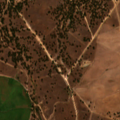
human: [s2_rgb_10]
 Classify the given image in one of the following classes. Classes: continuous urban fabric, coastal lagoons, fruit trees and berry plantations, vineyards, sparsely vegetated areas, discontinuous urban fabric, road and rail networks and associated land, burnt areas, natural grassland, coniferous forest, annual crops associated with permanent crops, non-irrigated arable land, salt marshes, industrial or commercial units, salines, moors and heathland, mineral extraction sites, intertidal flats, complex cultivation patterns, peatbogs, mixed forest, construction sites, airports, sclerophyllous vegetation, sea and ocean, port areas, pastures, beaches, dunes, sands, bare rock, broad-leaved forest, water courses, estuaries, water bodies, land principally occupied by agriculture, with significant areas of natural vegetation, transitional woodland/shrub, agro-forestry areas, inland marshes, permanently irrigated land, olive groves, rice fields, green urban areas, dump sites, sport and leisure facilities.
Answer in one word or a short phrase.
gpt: non-irrigated arable land, permanently irrigated land, pastures, agro-forestry areas